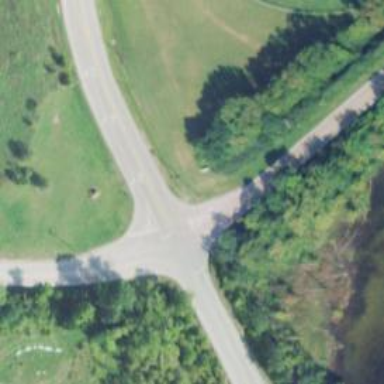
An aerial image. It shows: Solid stop line on the road.